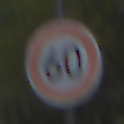
Verkehrszeichen: Geschwindigkeit60
Umgebung: Outdoor, Urban
Tageszeit: MorningAfternoon
Wetter: Overcast
Licht: Natural
Jahreszeit: NotSpecified
Kontrast: LowContrast